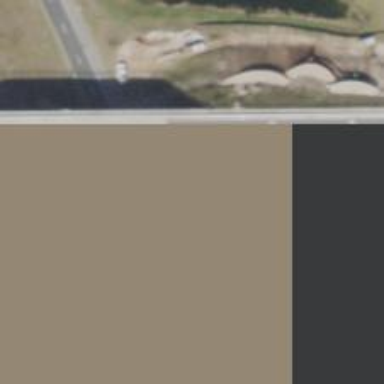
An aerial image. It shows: Secondary road crossing bridge with asphalt surface.